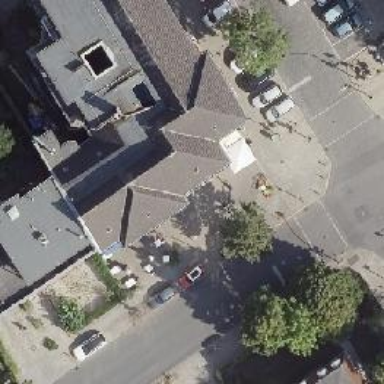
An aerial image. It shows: Kiosk.